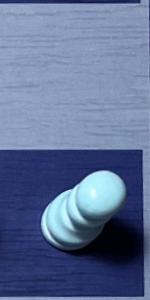
Label: Pawn_White